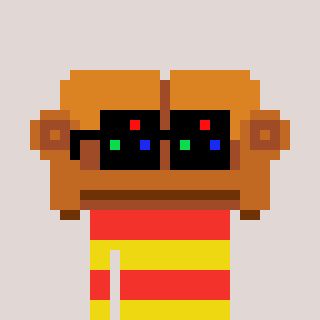
a pixel art character with square black sunglasses, a couch-shaped head and a yellow-colored body on a warm background